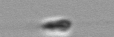
Label: flagellate_morphotype3